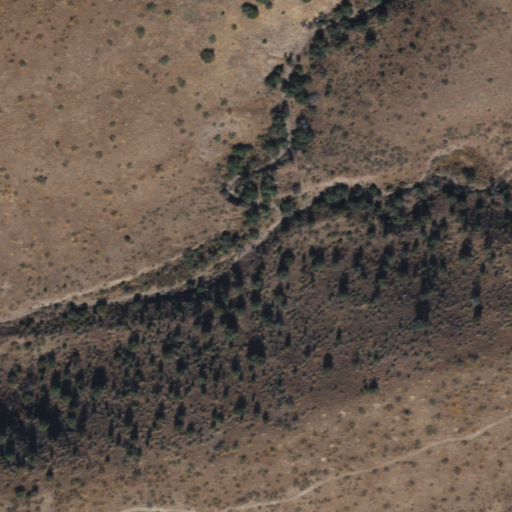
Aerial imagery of valley in Arizona named Javelina Canyon containing shrub and evergreen forest